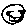
Label: smiley face